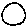
Label: circle